Question: I try with 'ssh -i file.pem ubuntu@my-public-ip' and I get the 'timeout' error. What I did before:
1. Create the instance on the FiLab panel
2. Add a floating ip
3. Create and add a keypair for remote access
4. Download de file.pem and give it 600 permissions
5. Look for the missing documentation
6. Send an email to tech support of FiLab who redirected me here
So, what's wrong?
List of commands I tried:
1. ssh -i file.pem ubuntu@my-public-ip
2. ssh -i file.pem root@my-public-ip
3. sudo ssh -i file.pem my-public-ip
Notice that when I ping the ip it throw the 'request timeout' error but in the Cloud Portal what I see is:
- - -
I have 3 machines and cannot access any of them.
FiLab's Cloud Portal cannot connect neither to the machines. After more than hour awaiting I can confirm that it never resolves the loading event. Attached image:

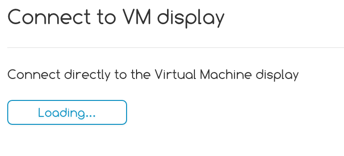
Answer: From your description of the problem, it seems that port 22 is firewalled. You need to create or edit a security group allowing TCP port 22, and assign it to the instance.
I found a <URL>.